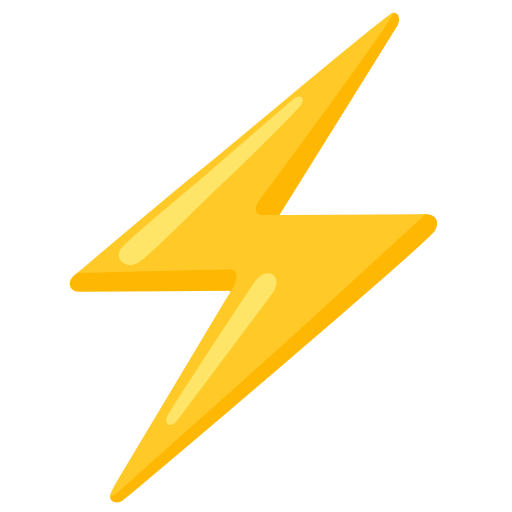
Emoji: ⚡